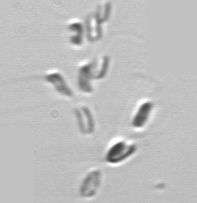
Label: Dinobryon